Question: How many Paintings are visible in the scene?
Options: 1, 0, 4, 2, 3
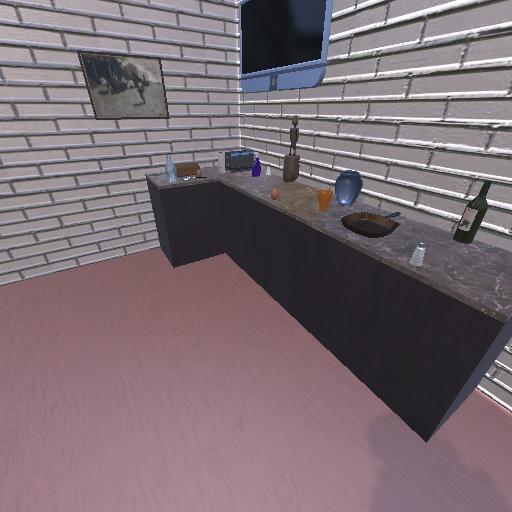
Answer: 1